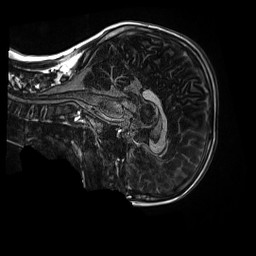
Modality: MP2RAGE
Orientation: sagittal
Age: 9
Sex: male
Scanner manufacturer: siemens
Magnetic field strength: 3 T
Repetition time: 4 s
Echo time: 0.00303 s